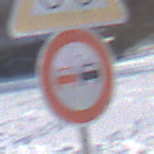
Verkehrszeichen: Ueberholverbot
Zusatzzeichen oben: RadverkehrLinks
Umgebung: Outdoor, Nature
Tageszeit: MorningAfternoon
Wetter: PartlyCloudy
Licht: Natural
Jahreszeit: Winter
Kontrast: HighContrast